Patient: sex F, age 34
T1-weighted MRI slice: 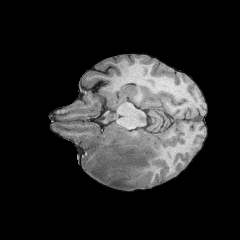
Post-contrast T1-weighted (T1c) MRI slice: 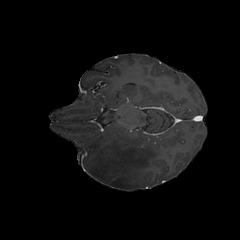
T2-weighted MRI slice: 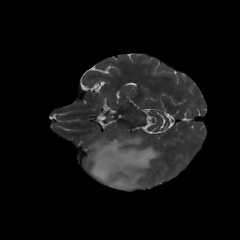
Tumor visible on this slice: yes
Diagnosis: Astrocytoma, IDH-mutant
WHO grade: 3